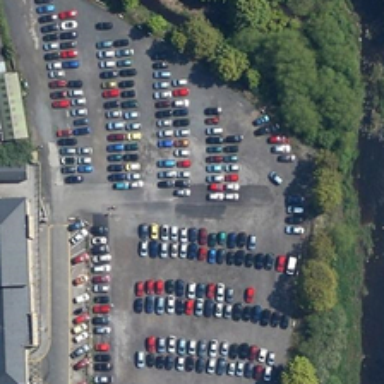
A parking lot with many cars is between several buildings and a river with many green trees in one side .